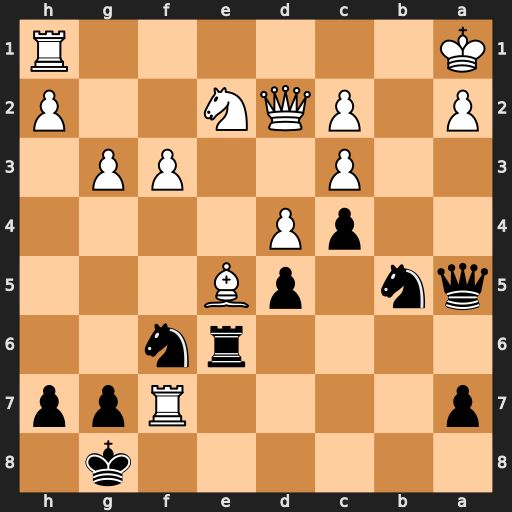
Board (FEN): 6k1/p4Rpp/4rn2/qn1pB3/2pP4/2P2PP1/P1PQN2P/K6R
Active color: b
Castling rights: -
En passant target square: -
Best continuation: Ra6 Rxg7+ Kxg7